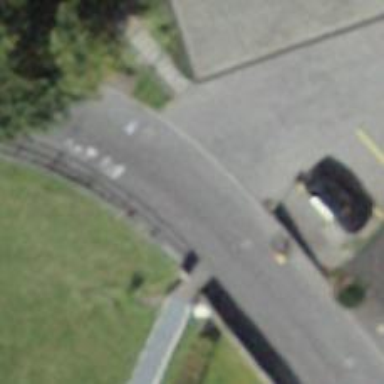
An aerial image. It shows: Metal steps along the road.